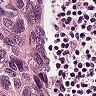
Metastatic tissue present: yes